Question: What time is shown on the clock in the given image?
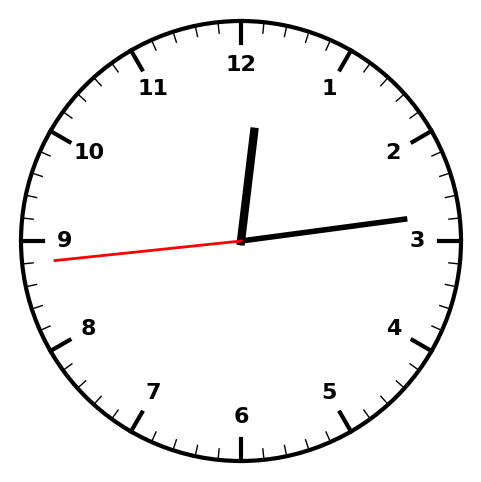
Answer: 12:13:44